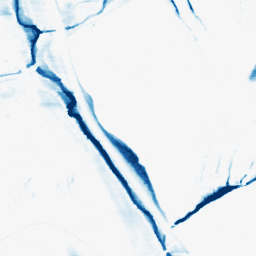
Category: morphological
Decomposition family: morphological_ellipse
Decomposition parameters: operation: closing
width: 5
height: 30
Upsampling method: cubic_catmull_rom
Upsampling parameters: scale: 2
Upsampling scale: 2